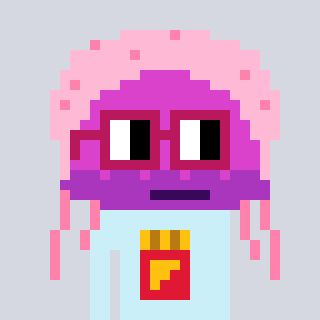
a pixel art character with square dark red glasses, a jellyfish-shaped head and a cold-colored body on a cool background